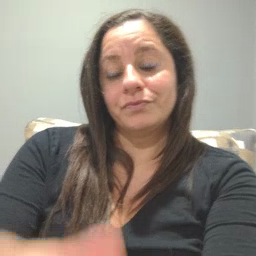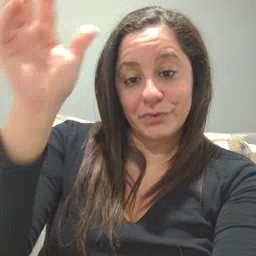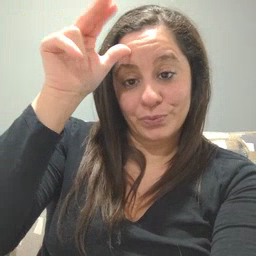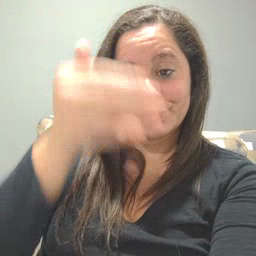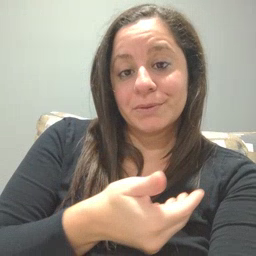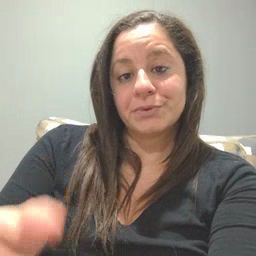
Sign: donkey